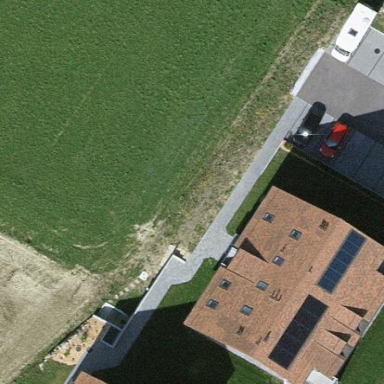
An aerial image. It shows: Residential building.